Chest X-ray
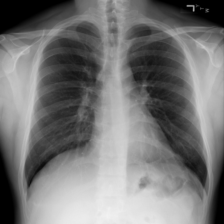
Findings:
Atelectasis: positive
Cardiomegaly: negative
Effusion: negative
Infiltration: negative
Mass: negative
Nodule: negative
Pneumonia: negative
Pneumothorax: negative
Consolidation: negative
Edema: negative
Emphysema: negative
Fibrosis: negative
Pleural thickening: negative
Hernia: negative